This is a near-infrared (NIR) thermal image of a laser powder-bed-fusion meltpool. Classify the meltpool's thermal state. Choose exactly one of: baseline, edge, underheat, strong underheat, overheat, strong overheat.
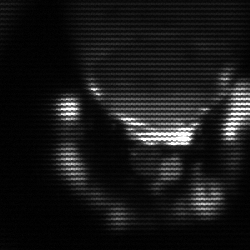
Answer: edge